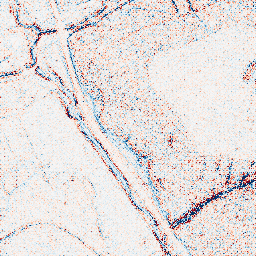
Category: edge_preserving
Decomposition family: anisotropic_diffusion
Decomposition parameters: iterations: 10
kappa: 10
gamma: 0.1
Upsampling method: regularized
Upsampling parameters: scale: 2
lambda_reg: 0.1
Upsampling scale: 2